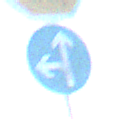
Verkehrszeichen: VorgeschriebeneFahrtrichtungGeradeausOderLinks
Zusatzzeichen oben: Stop
Umgebung: Outdoor, Nature
Tageszeit: SunriseSunset
Wetter: PartlyCloudy
Licht: Natural
Jahreszeit: NotSpecified
Kontrast: LowContrast